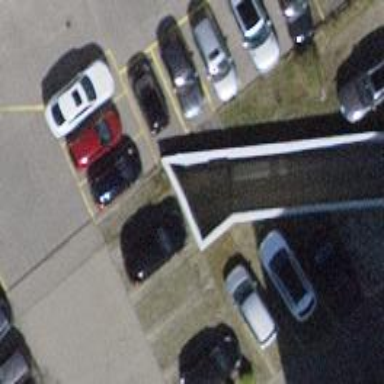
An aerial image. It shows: Parking area.